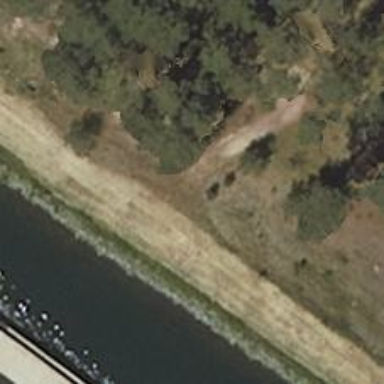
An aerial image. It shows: Grassy path with embankment.